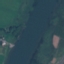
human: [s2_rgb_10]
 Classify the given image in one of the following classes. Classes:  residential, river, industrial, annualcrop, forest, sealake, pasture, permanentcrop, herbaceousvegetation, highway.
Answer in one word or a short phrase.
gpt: River